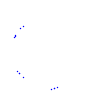
Particle: kaon